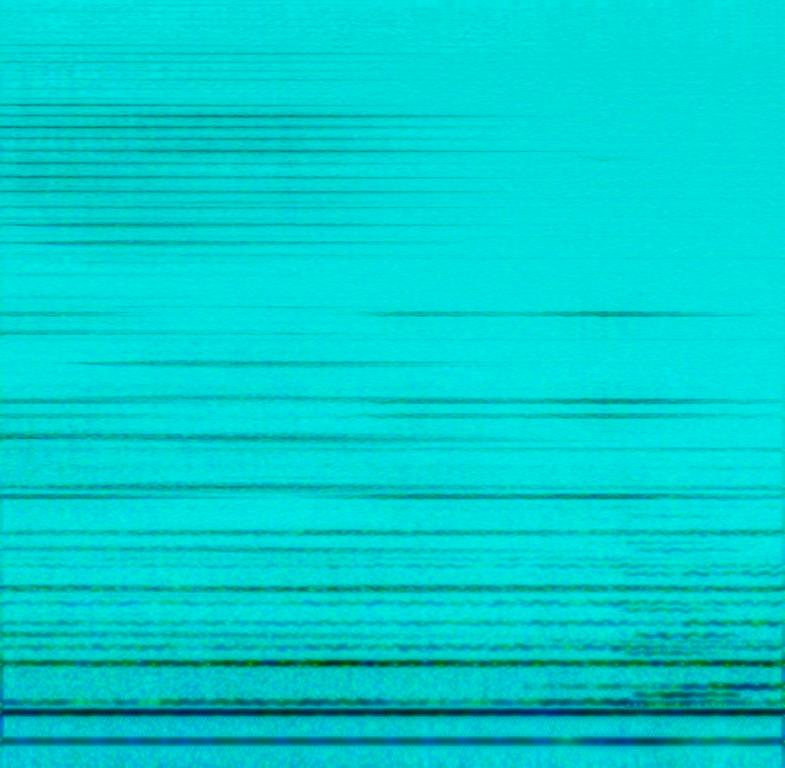
This audio contains a synth drone playing in the lower mid-range. While another synth pad is playing a melody in a higher register along with atmospherical sounds. This song may be playing for a documentary about the universe.